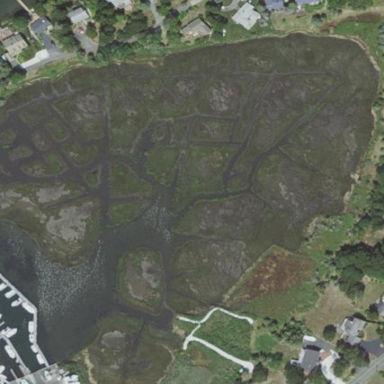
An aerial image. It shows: Saltmarsh wetland.